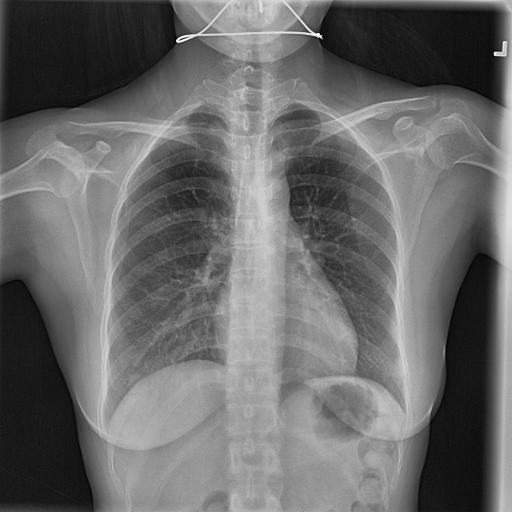
Finding: NORMAL